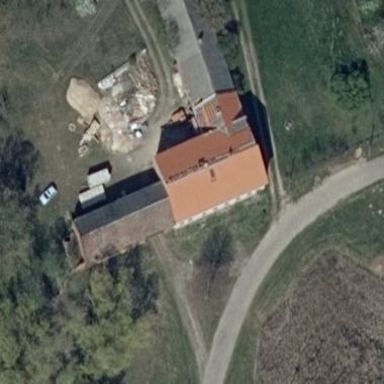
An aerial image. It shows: Residential house.